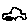
Label: car